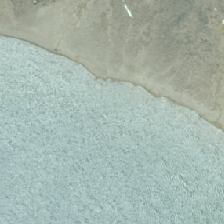
Land cover: lake_pond